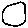
Label: circle